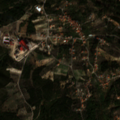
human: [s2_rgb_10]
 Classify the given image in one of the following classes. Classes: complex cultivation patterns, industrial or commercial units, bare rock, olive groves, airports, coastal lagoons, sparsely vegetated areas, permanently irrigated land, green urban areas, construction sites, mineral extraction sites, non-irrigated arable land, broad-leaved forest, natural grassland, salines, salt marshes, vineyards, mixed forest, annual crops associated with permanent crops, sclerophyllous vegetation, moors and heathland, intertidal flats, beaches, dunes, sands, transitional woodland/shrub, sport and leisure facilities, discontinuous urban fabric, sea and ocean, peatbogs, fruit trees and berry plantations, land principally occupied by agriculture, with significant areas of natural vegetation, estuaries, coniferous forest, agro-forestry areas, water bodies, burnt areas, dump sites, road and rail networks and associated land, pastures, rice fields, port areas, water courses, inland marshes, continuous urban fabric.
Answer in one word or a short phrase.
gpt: annual crops associated with permanent crops, land principally occupied by agriculture, with significant areas of natural vegetation, mixed forest